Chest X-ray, PA view. Patient: 60 years old, sex M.
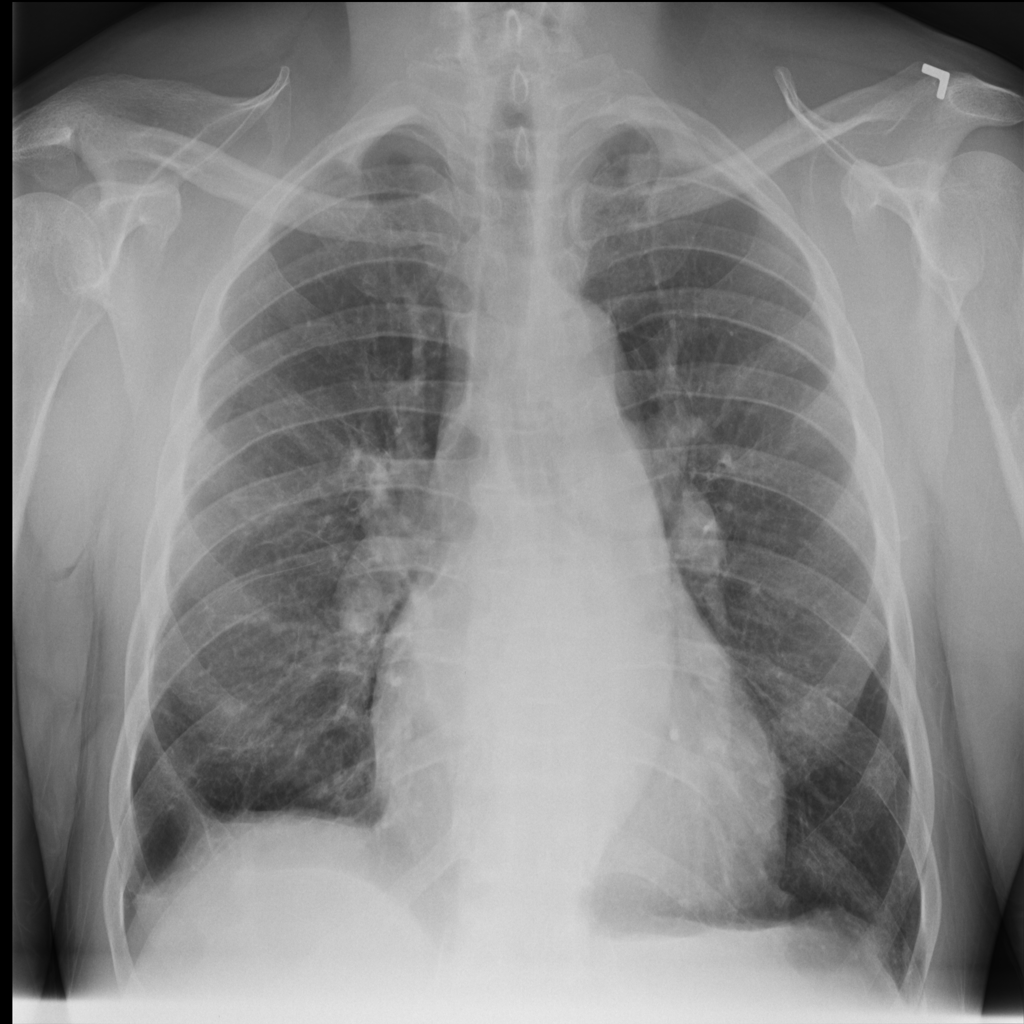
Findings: Cardiomegaly, Effusion, Fibrosis